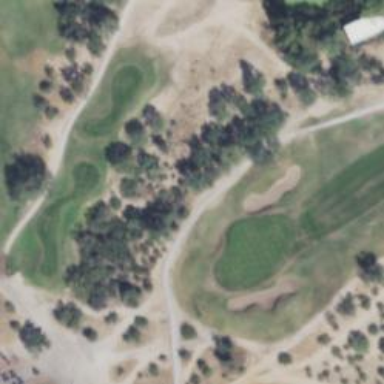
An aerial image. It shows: View of golf hole.